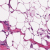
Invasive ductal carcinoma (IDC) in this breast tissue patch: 0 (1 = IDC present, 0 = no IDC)